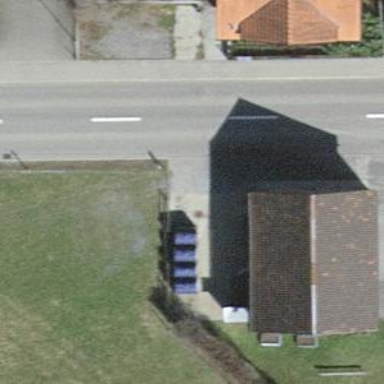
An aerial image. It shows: Recycling container in the area designated for recycling.